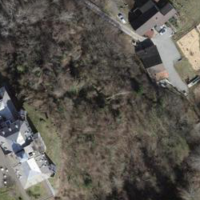
EUNIS habitat code: 24
Species observed at this site:
Milvus milvus